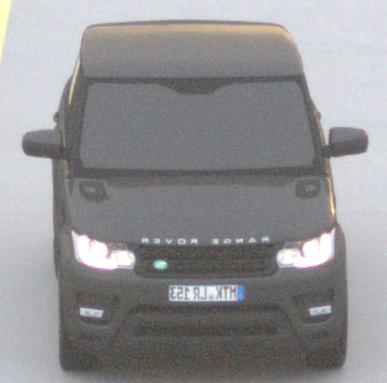
Make: Land Rover
Model: Range Rover Sport 5.0 V8 SC
Detailed model: Range Rover Sport (II)
Model produced from: 2013/09
Model produced until: 2015/07
Doors: 5
Color: gray
Road condition: dry road
Daytime: sunrise or sunset
Contrast: low contrast